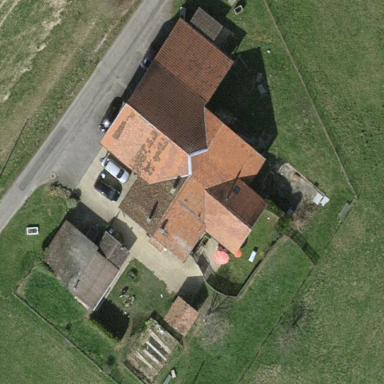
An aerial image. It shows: Farmyard area.